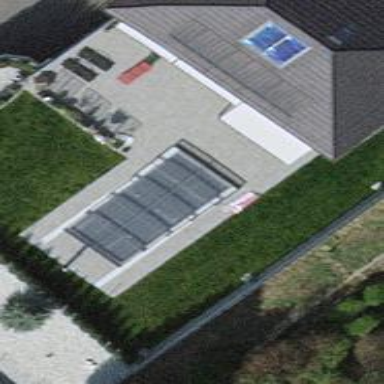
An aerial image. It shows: Swimming pool located in leisure land.